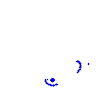
Particle: proton